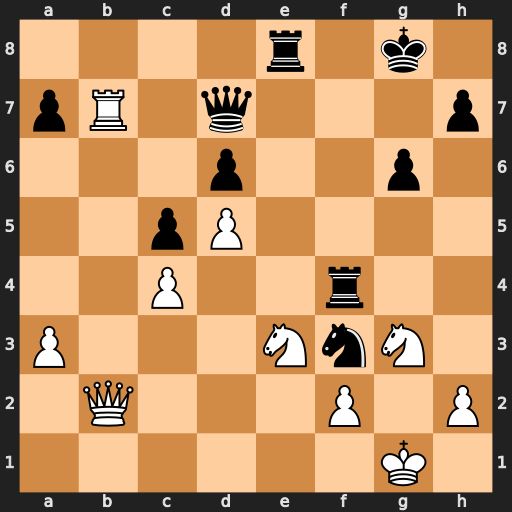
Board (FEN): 4r1k1/pR1q3p/3p2p1/2pP4/2P2r2/P3NnN1/1Q3P1P/6K1
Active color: w
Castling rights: -
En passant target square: -
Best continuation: Kh1 Qxb7 Qxb7